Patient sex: M
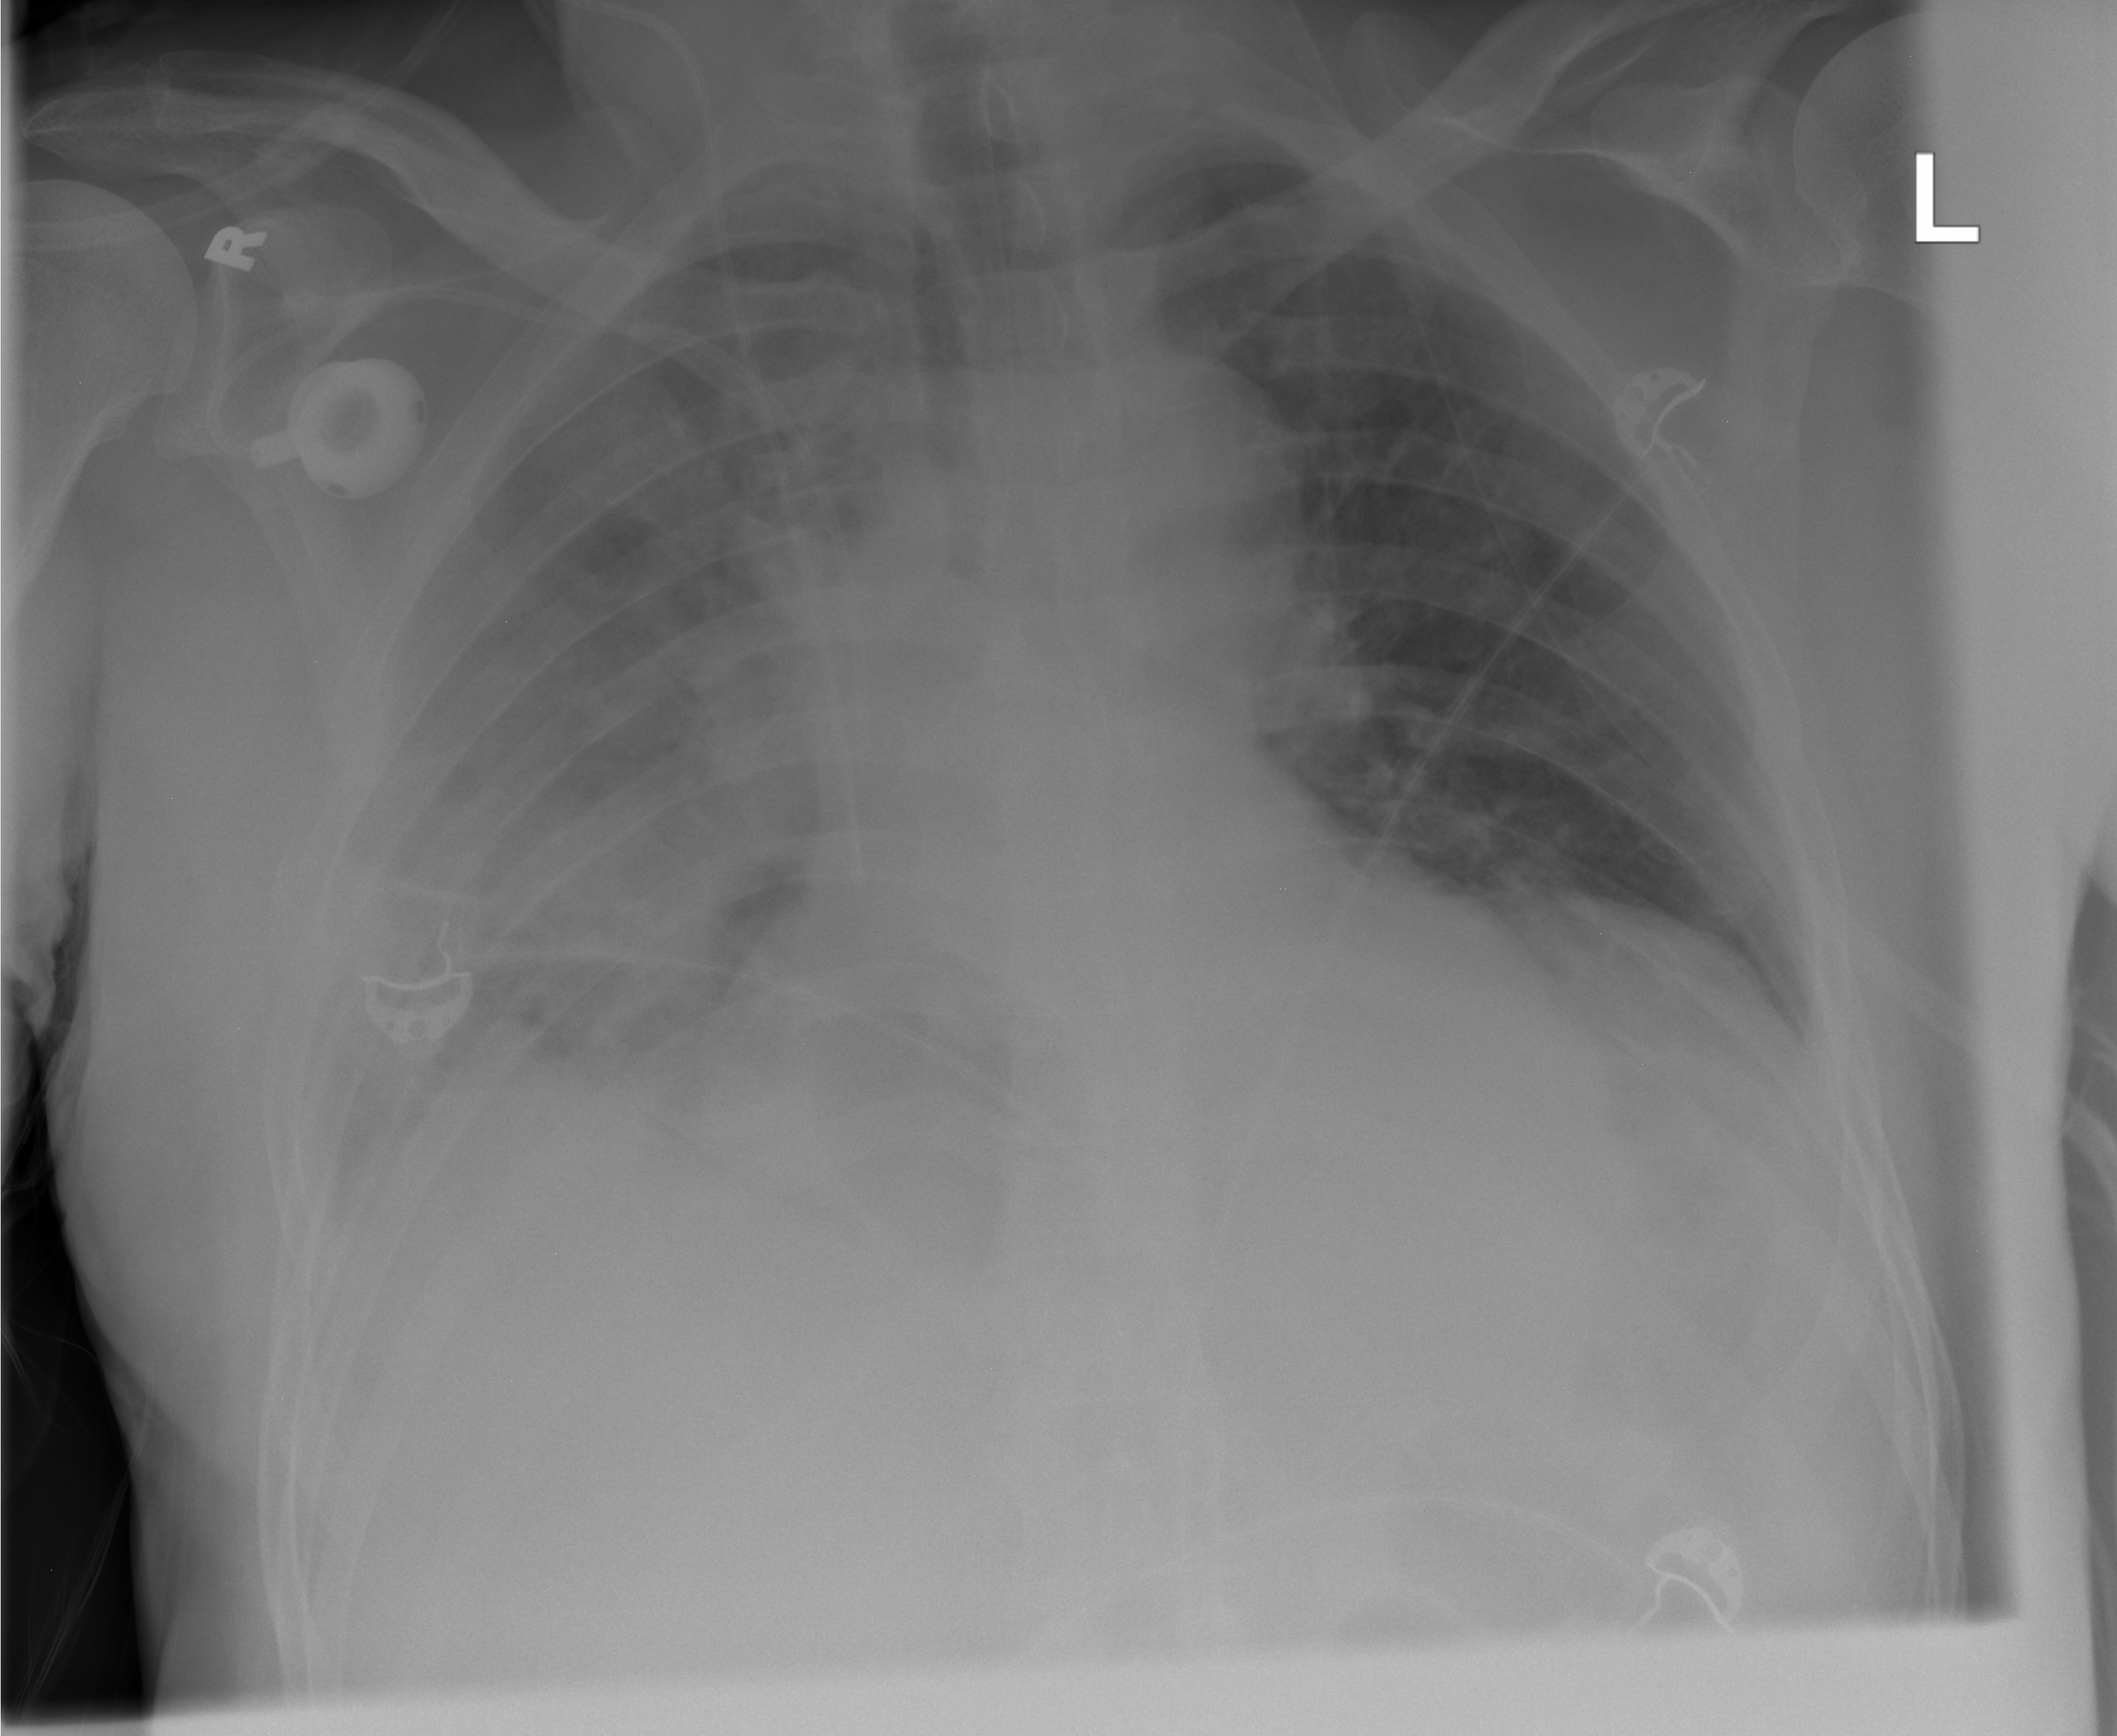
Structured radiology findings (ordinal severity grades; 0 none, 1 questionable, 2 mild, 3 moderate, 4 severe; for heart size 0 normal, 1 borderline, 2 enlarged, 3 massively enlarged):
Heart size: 1
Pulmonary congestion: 2
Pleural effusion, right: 1
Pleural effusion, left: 1
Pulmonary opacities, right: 3
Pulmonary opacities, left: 1
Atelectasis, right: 3
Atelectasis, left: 1